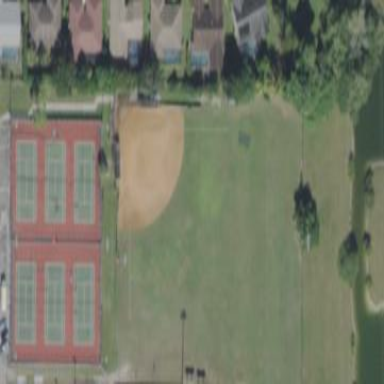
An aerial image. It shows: Baseball pitch for leisure and sports activities.